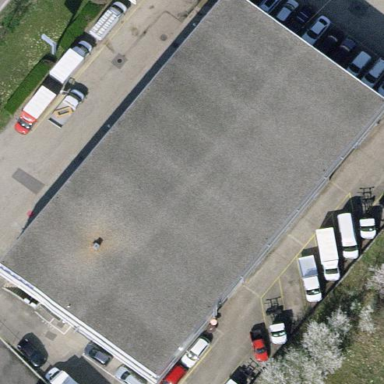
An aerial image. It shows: Industrial building used as car repair shop.